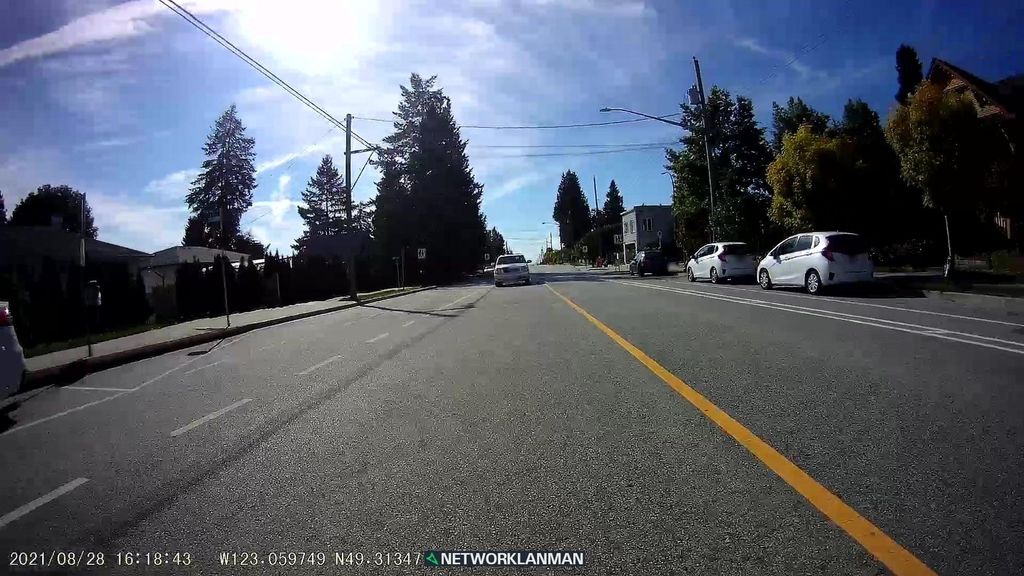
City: vancouver